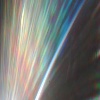
Label: sunburn